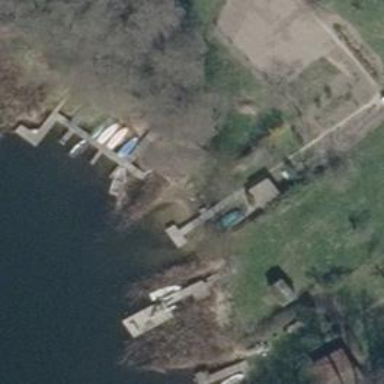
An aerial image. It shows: Man-made pier.